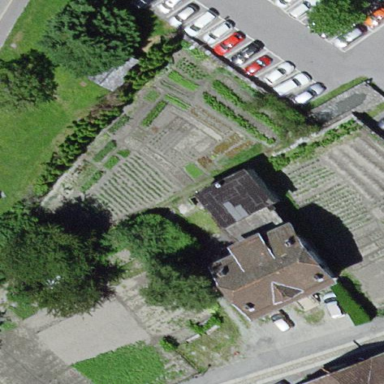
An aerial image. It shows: Residential garden.